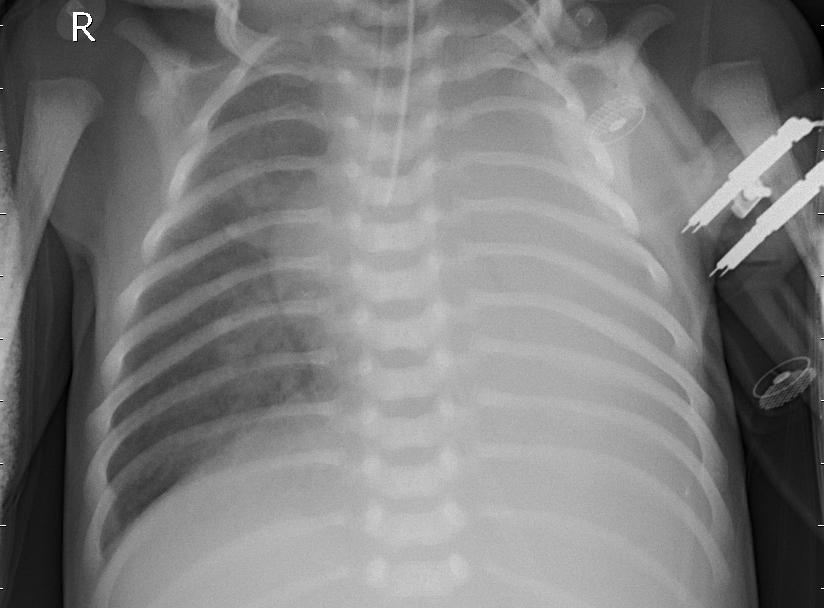
Diagnosis: PNEUMONIA